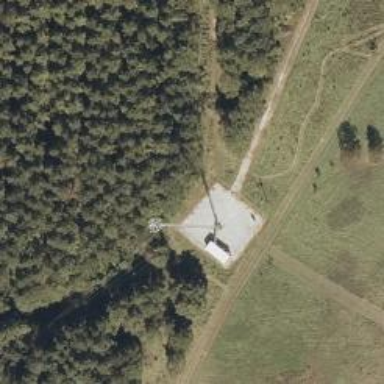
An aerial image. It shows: Communication mast tower.